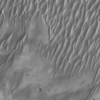
Label: not_dusty